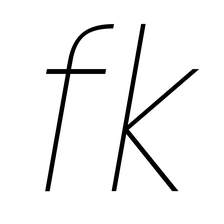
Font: Poppins-ThinItalic